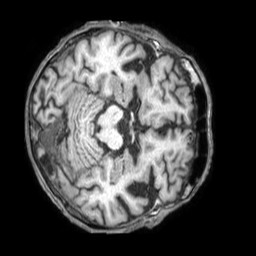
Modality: T1w
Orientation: axial
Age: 88
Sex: male
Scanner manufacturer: philips
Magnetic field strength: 1.5 T
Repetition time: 0.007132 s
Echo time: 0.003222 s